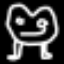
Label: frog